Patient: sex M, age 47
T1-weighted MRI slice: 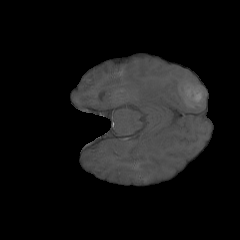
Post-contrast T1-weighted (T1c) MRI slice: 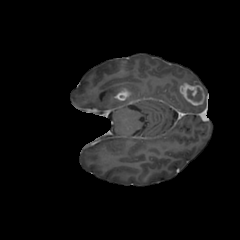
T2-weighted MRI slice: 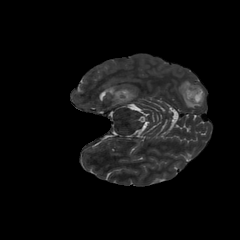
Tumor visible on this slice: yes
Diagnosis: Glioblastoma, IDH-wildtype
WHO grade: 4